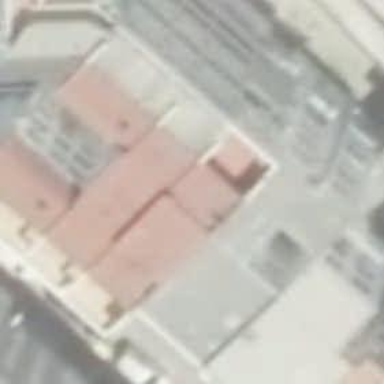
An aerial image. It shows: Part of building.